Interaction volume radius: 10 \u00c5
Interaction volume height: 20 \u00c5
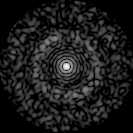
Disorder parameter: 0.8242